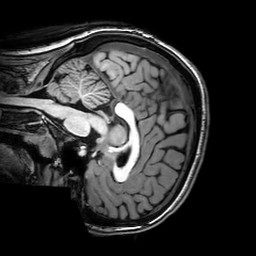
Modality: T1w
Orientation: sagittal
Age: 22
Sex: female
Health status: healthy
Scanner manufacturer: philips
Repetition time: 0.008159 s
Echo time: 0.00375 s